Interaction volume radius: 10 \u00c5
Interaction volume height: 25 \u00c5
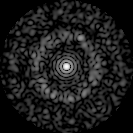
Disorder parameter: 0.826